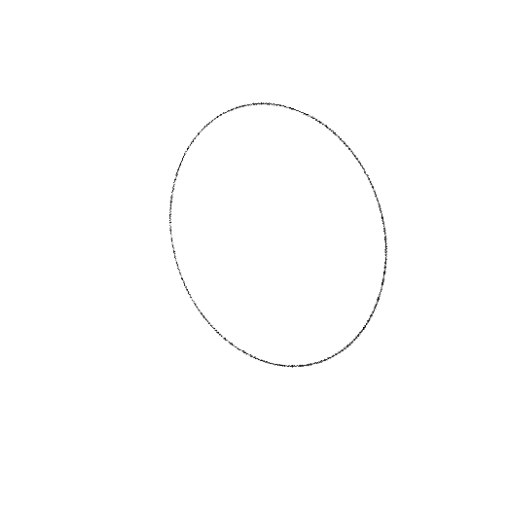
Crossing number: 0